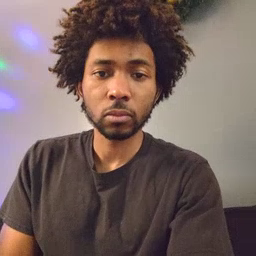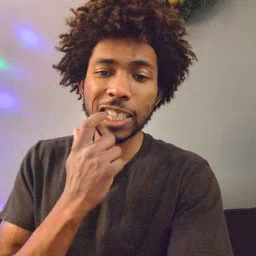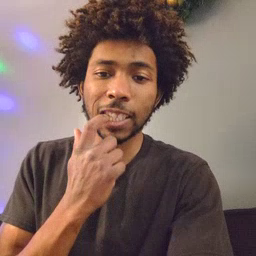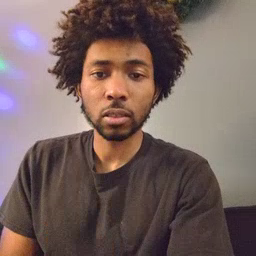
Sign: tooth